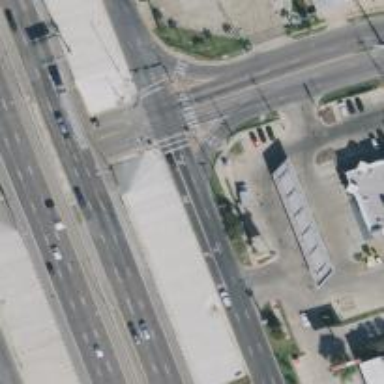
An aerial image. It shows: Secondary_link road with separate sidewalk.